Field crop: maize
Growth stage: 1
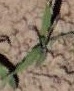
Species: maize